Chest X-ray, PA view. Patient: 32 years old, sex F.
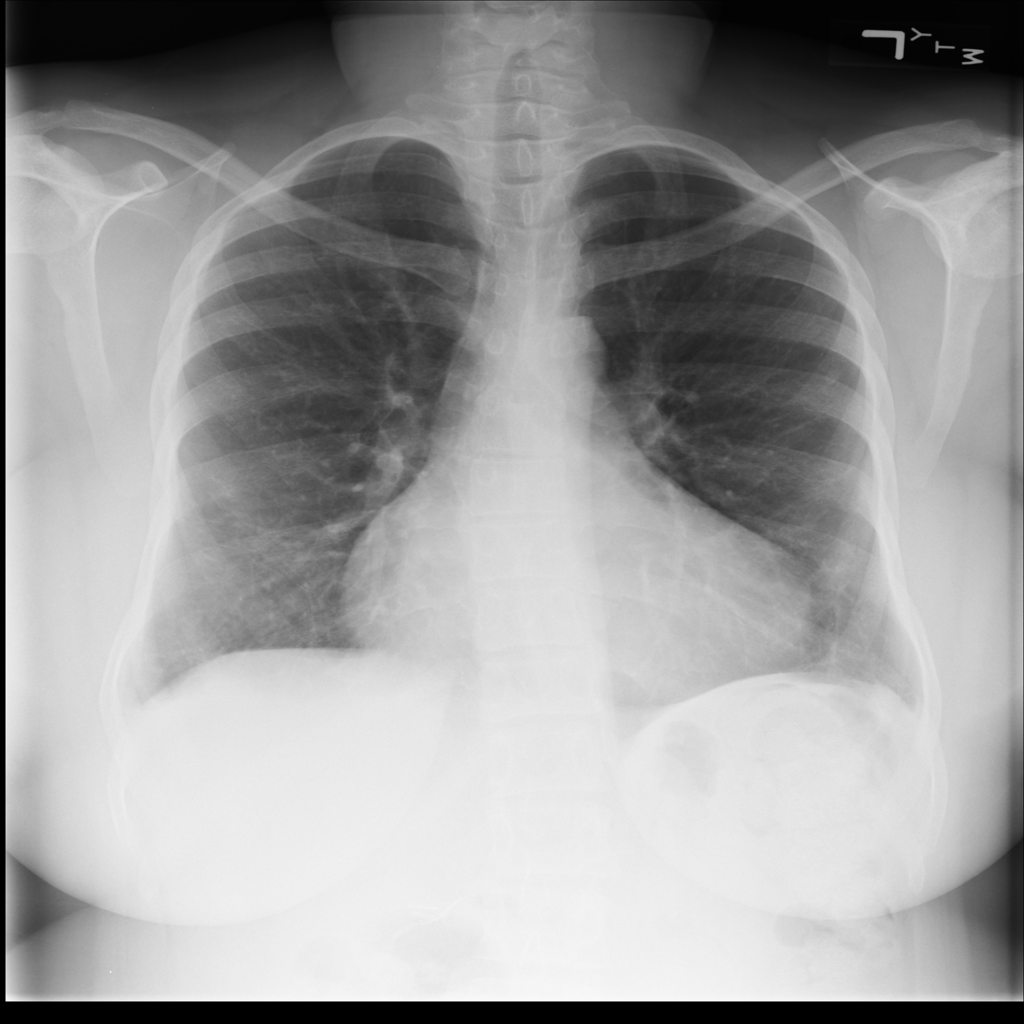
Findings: Atelectasis, Cardiomegaly, Consolidation